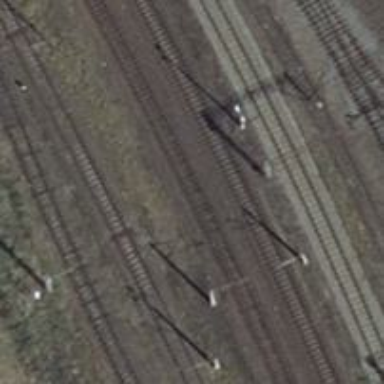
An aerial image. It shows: Railway track with contact line for electrification.